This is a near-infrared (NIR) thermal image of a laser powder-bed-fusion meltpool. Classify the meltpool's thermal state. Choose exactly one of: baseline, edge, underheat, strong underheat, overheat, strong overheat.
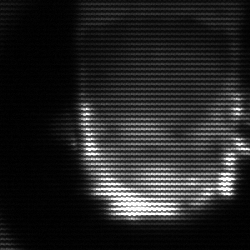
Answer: baseline